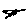
Label: star